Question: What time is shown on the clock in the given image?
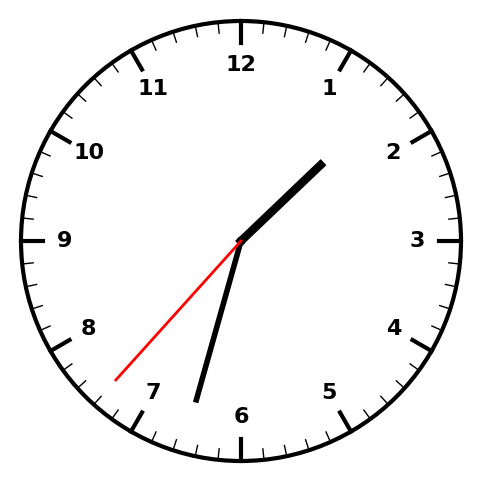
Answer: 01:32:37